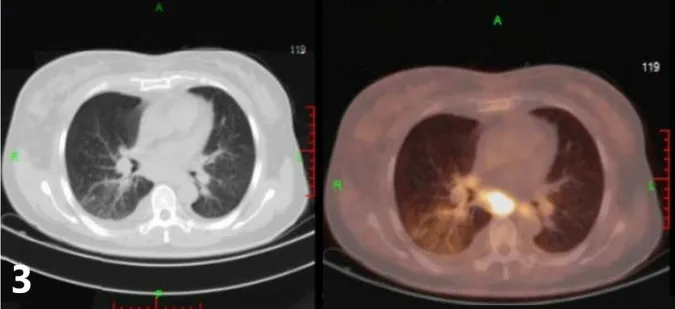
The18-fluorodeoxyglucose positron emission tomography-computed tomography scan (FDG PET/CT) of the lung revealed multiple bilateral pulmonary hypermetabolic foci.
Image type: radiology (pet)